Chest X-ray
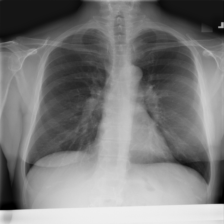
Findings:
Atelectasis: negative
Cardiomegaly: negative
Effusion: negative
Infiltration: negative
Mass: negative
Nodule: negative
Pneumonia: negative
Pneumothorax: negative
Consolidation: negative
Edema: negative
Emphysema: negative
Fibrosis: negative
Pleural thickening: negative
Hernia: negative